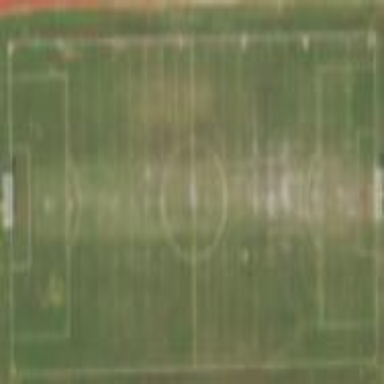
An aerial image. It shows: Pitch used for both American football and soccer.